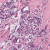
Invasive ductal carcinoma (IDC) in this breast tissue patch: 1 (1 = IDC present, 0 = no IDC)